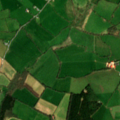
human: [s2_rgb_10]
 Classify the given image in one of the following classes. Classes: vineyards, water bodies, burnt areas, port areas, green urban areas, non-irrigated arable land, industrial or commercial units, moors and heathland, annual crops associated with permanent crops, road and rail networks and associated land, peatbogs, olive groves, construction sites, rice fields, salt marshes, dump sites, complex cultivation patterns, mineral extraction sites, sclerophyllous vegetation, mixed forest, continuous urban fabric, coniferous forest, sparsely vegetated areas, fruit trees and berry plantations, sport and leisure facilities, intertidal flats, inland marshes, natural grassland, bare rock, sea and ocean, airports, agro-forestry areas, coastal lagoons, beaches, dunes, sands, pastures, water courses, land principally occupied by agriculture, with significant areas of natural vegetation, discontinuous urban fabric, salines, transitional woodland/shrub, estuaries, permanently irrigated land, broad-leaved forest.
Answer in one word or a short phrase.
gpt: pastures